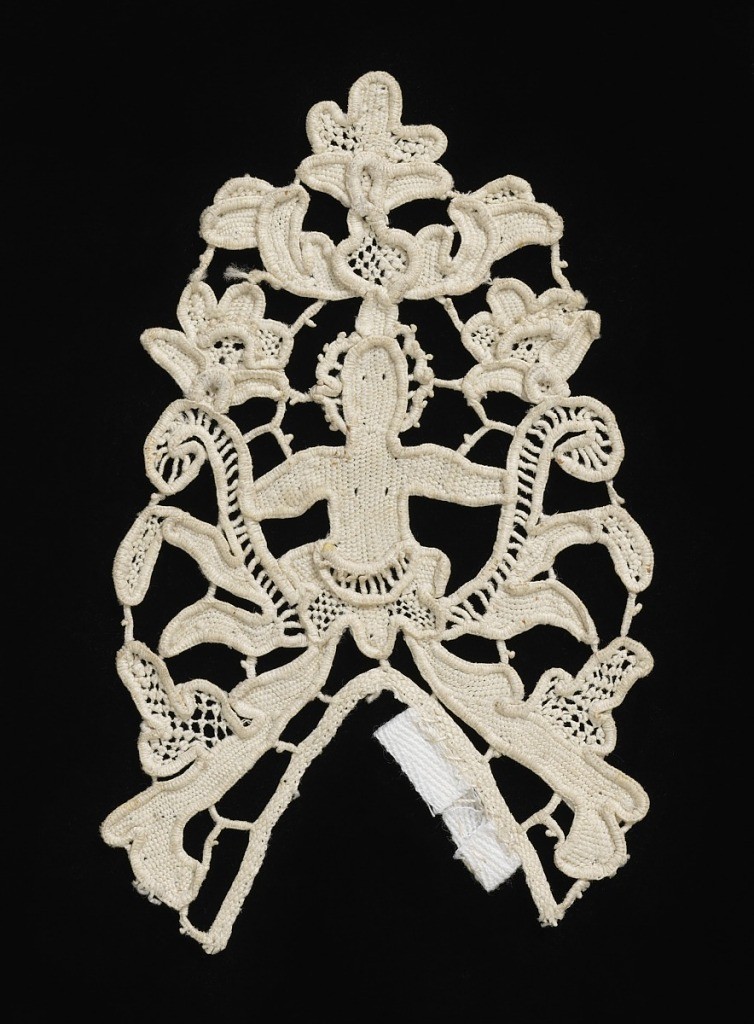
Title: Ornament
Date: possibly late 17th century
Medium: linen Technique: punto in aria needle lace
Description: One tab from a band with a human figure surrounded by a scrolling vine with flowers.